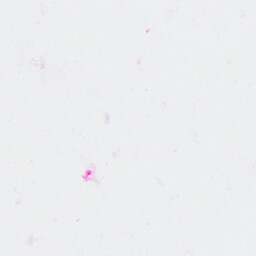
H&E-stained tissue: Breast